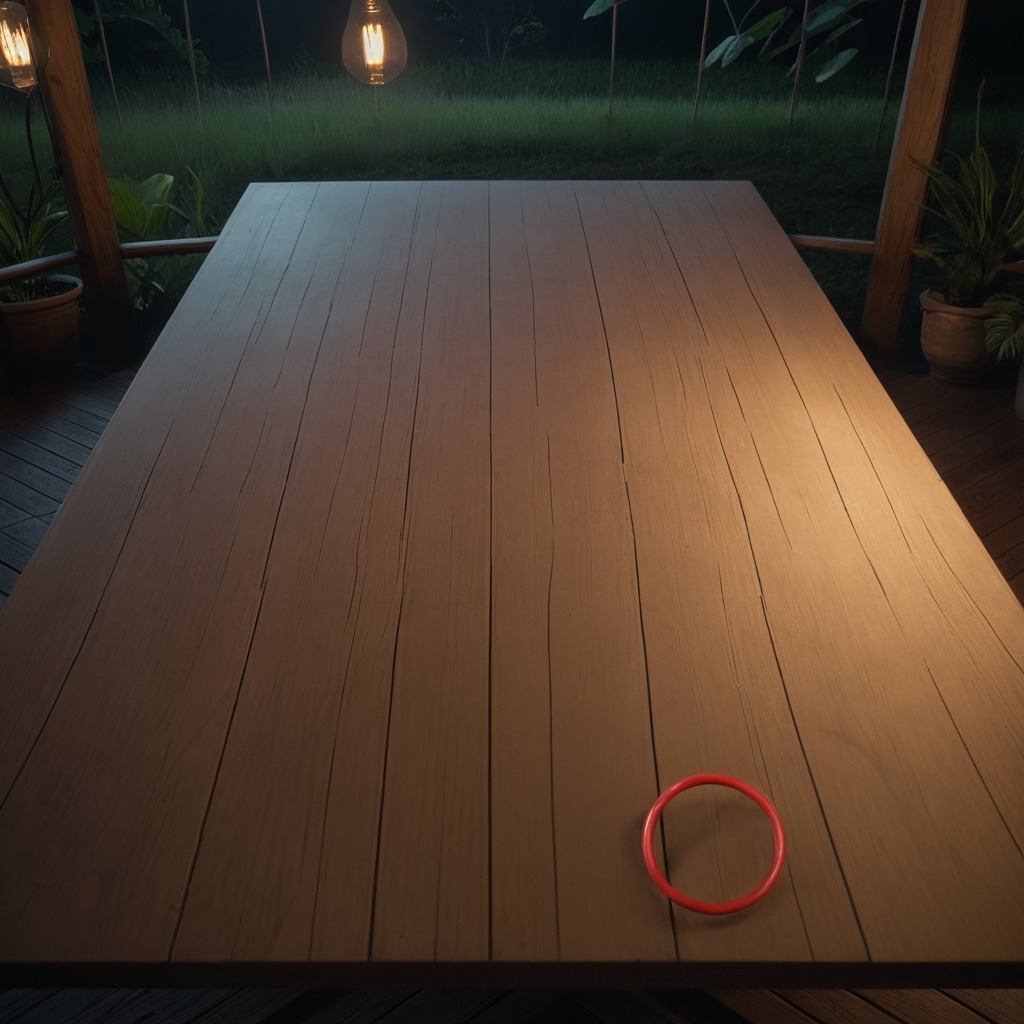
A rubber O-ring is lying on a wooden table.